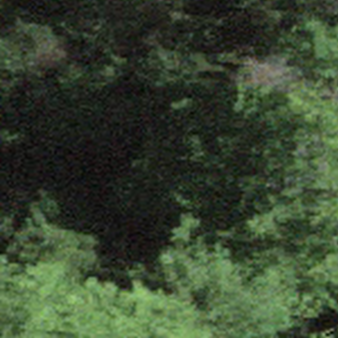
Label: other